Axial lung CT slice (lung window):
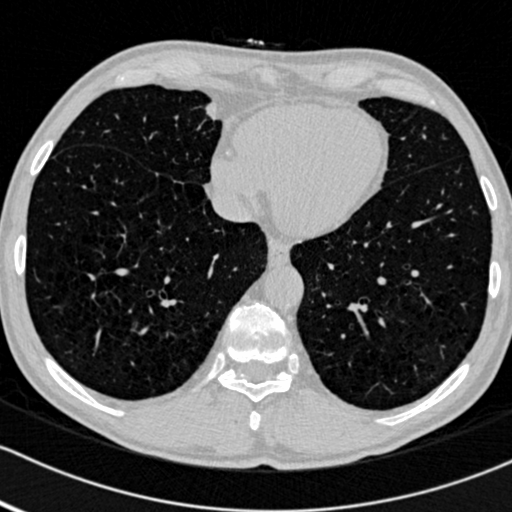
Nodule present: no